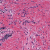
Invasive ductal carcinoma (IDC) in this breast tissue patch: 1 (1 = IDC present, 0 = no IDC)